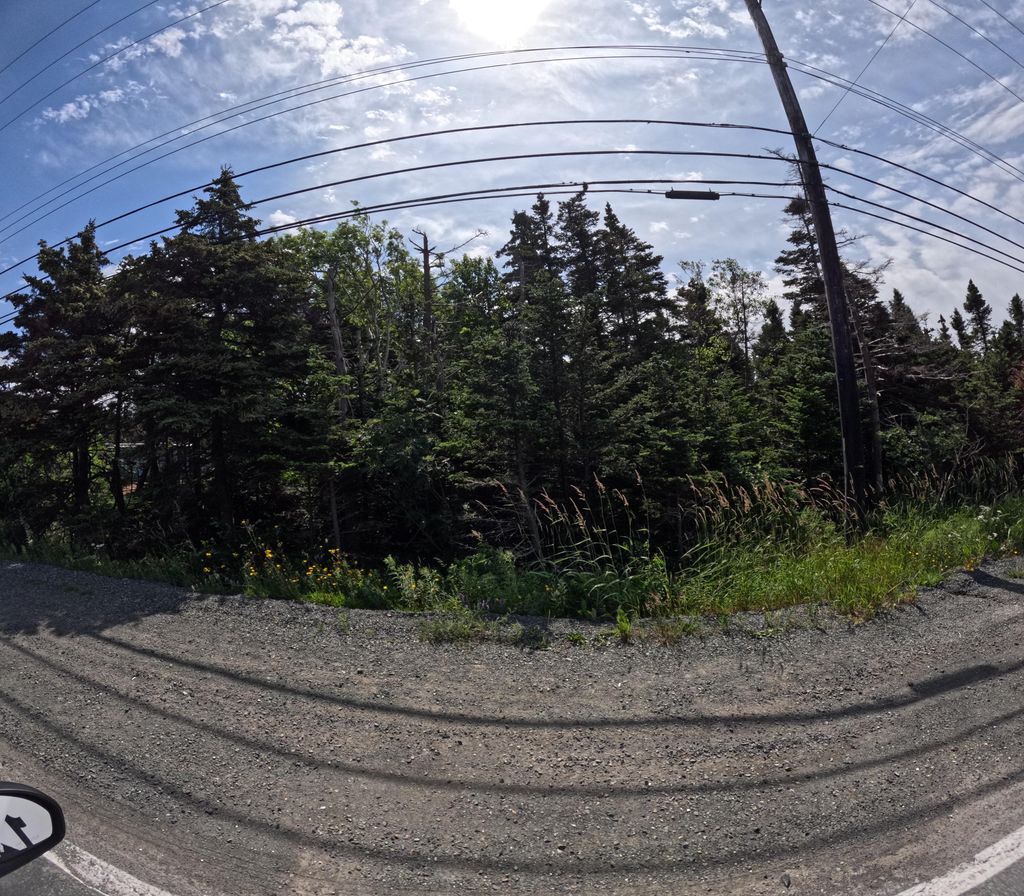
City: st_johns